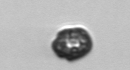
Label: Dinophyceae